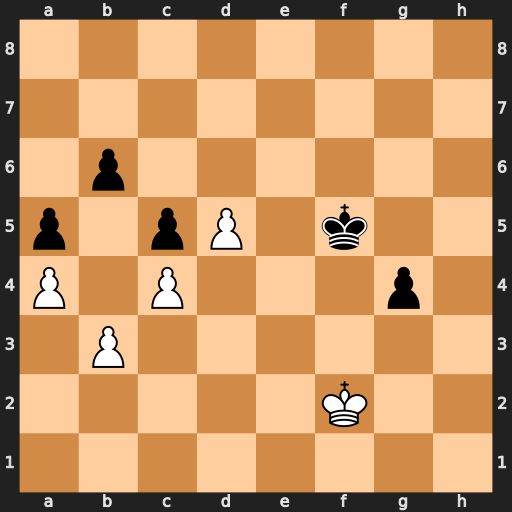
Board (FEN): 8/8/1p6/p1pP1k2/P1P3p1/1P6/5K2/8
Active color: w
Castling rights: -
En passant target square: -
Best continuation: Kg3 Kg5 d6 Kf6 Kxg4 Ke6 Kg5 Kxd6 Kf6 Kd7 Kf7